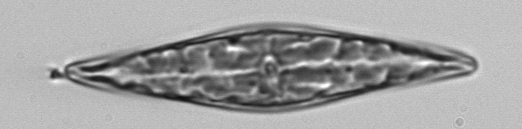
Label: Pleurosigma